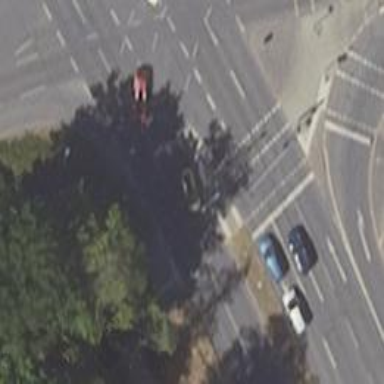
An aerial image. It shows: Crossing with traffic signals.